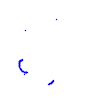
Particle: kaon